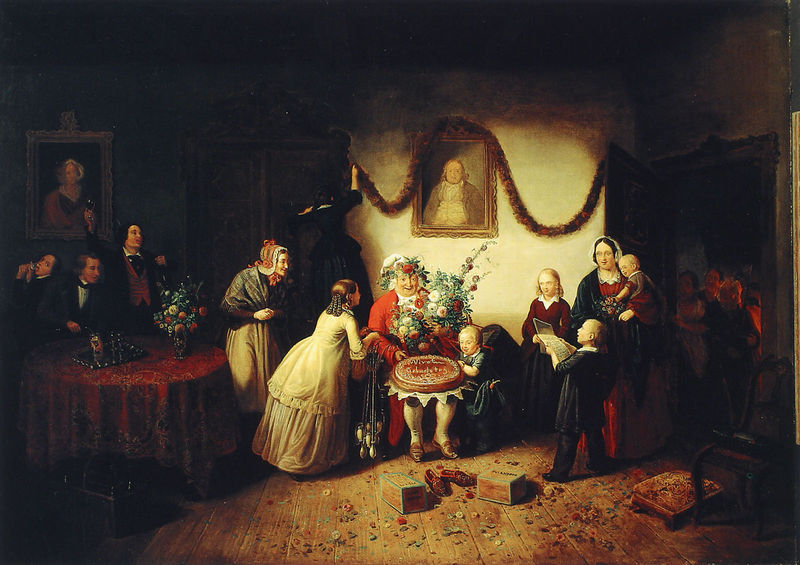
Titel: Der achtzigste Geburtstag
Künstler: Johann Peter Hasenclever
Institution: Wuppertal, Sammlung Volmer
Schlagwörter: schatten, blumen, damen, licht, stuhl, tisch, tür, herren, bild, tischtuch, familie, innen, gesang, girlande, kinder, bilder, schrank, hocker, stube, blumenstrauß, kuchen, kiste, geburtstag, spielzeug, torte, ehrentag